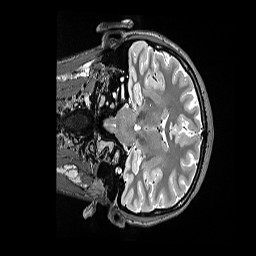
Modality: T2w
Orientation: coronal
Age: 25
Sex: female
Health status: ill
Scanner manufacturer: siemens
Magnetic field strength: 3 T
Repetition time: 3.2 s
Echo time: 0.564 s